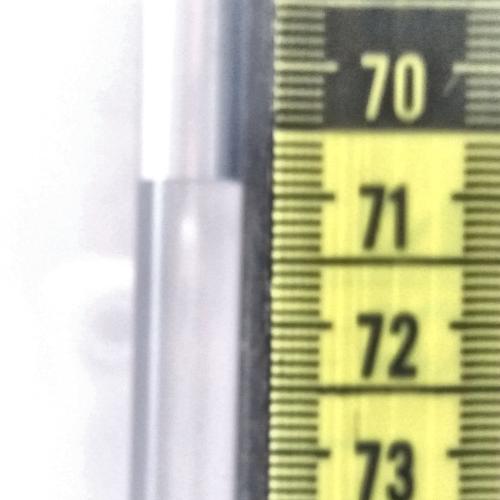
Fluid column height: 70.9 cm